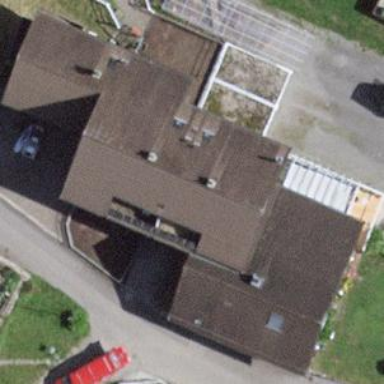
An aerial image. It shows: Building.